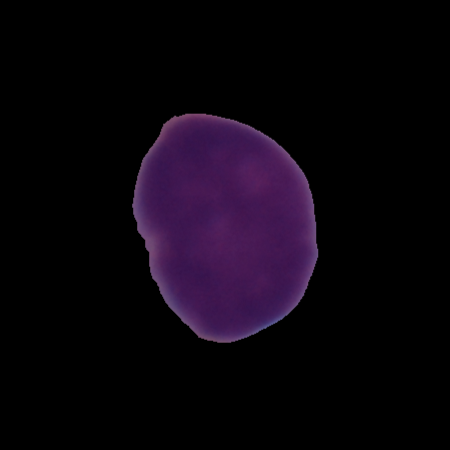
Label: cancer